Question: I want to put this modal window in my app when I press during 5 seconds a specific cell:

How I create this?
tks
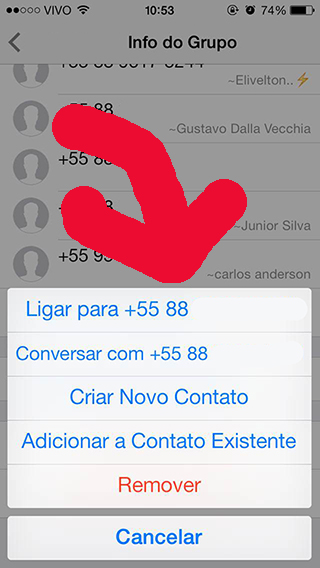
Answer: You must use 'UIActionSheet' for these task (see <URL>.
To launch it after a few seconds on pressing on a cell you can implement a control in table view's delegate 'didSeletcRow:atIndexPath:'. Or instead you can create your own 'gesture recognizer' attached to every cell in your 'tableview'.